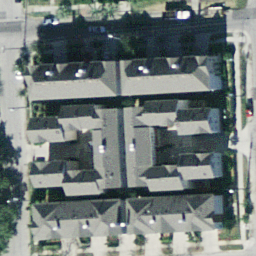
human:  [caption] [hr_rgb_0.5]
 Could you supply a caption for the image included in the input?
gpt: This is a dense residential area .

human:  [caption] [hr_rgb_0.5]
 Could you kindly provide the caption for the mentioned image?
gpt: Lots of houses arranged neatly and some roads go through them .

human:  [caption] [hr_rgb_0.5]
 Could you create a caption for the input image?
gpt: It is a dense residential area with lots of houses arranged neatly and some roads go through them .

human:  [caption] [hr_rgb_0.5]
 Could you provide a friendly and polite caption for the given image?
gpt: There are lots of houses arranged neatly and some roads go through them .

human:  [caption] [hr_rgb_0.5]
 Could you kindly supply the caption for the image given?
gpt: Lots of houses arranged neatly and some roads go through them .